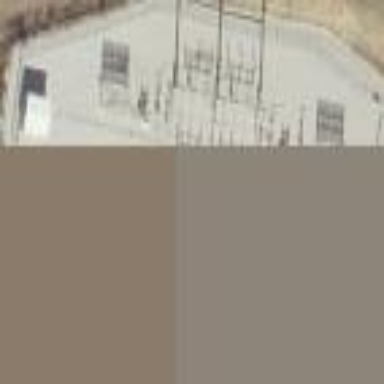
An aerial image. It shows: Distribution level power substation surrounded by fence.